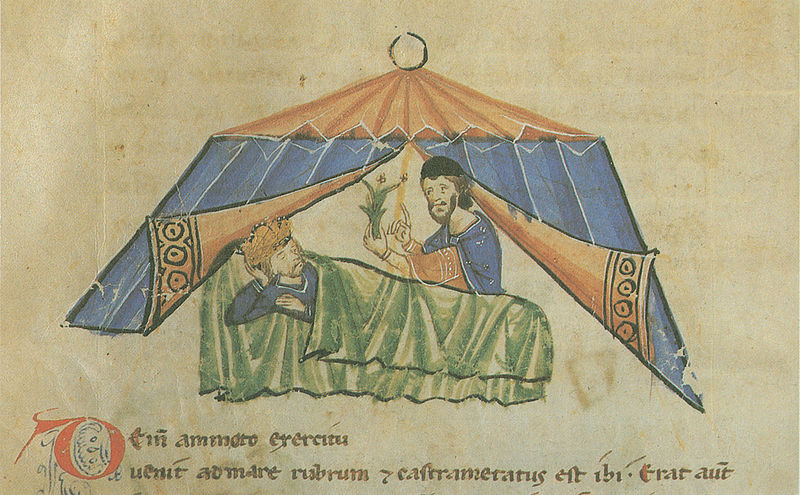
Titel: Alexanderroman
Institution: Leipzig, Stadtbibliothek
Schlagwörter: blau, gemälde, mann, schlaf, grün, blume, männer, rot, bart, kappe, bild, decke, pflanze, krone, kreis, schrift, liegen, schriftzug, könig, detail, bett, bettdecke, laken, zeigen, offen, krank, buch, seite, text, arzt, besuch, bettlaken, krankheit, baldachin, gelehrter, zelt, lager, latein, berater, buchmalerei, heiler, manuskript, bettlacken, o, grüne decke, pflenze, heilpflanze, ruhestatt